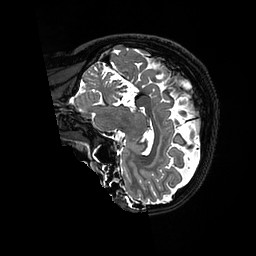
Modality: T2w
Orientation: sagittal
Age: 24
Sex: female
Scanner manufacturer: ge
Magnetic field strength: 3 T
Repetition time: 3.202 s
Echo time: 0.06582 s